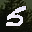
Label: 5